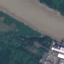
Label: River